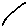
Label: line